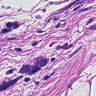
Metastatic tissue present: yes